Field crop: maize
Growth stage: 2
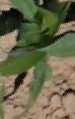
Species: maize